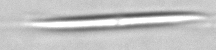
Label: pennate_Pseudo-nitzschia